Interaction volume radius: 10 \u00c5
Interaction volume height: 15 \u00c5
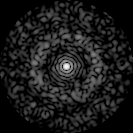
Disorder parameter: 0.8431